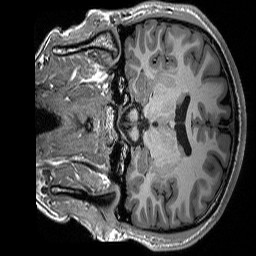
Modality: T1w
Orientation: coronal
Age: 20
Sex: male
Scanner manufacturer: siemens
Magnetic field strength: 3 T
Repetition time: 2.3 s
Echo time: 0.00298 s